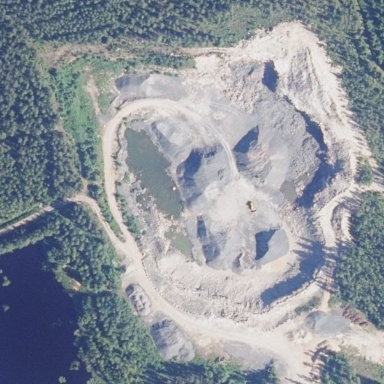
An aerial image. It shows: Quarry area.